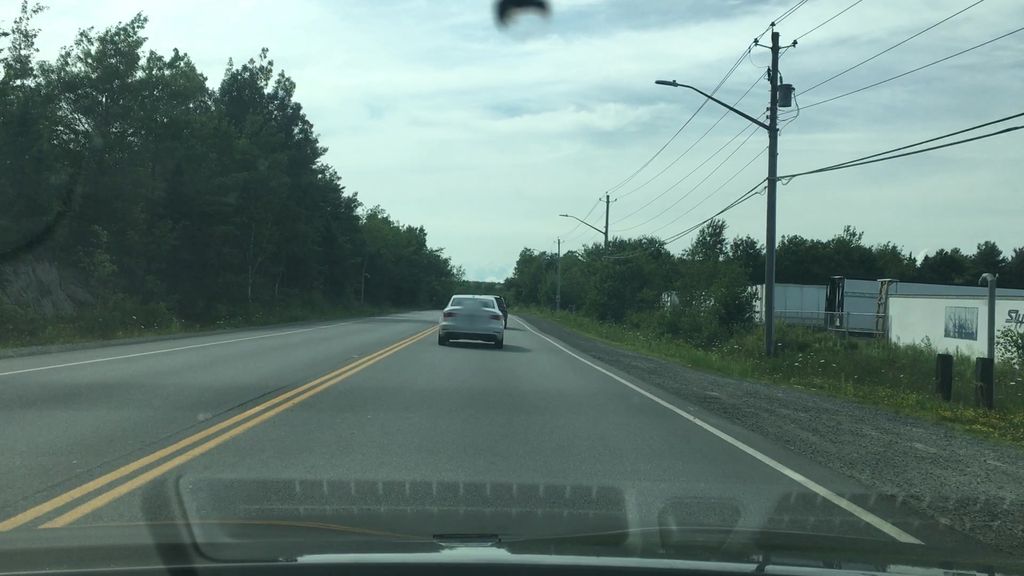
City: halifax